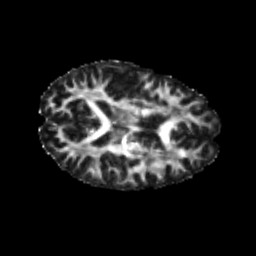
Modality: FA
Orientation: axial
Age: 24
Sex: male
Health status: healthy
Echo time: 0.074 s